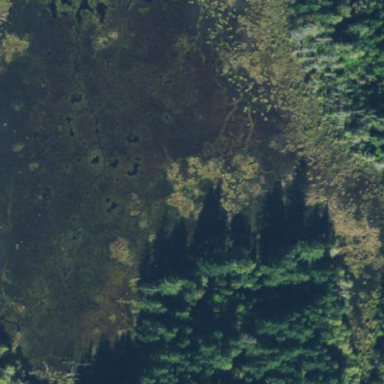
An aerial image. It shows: Marsh wetland.